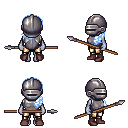
a pixel art fantasy rpg character, female body template, dark elf, purple skin, steel chest armor, gold greaves, white cyan left-swept hairstyle, metal helm, maroon shoes, spear, four views (front, back, left, right), 2x2 character sprite sheet, small pixel art, hard edges, no anti-aliasing